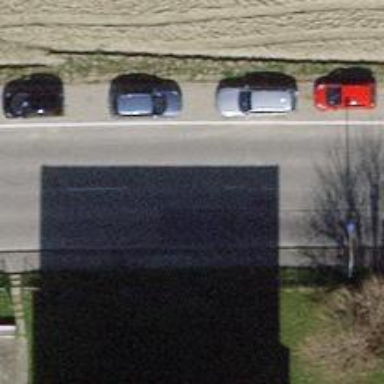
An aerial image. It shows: Secondary road with parallel parking on the right side.